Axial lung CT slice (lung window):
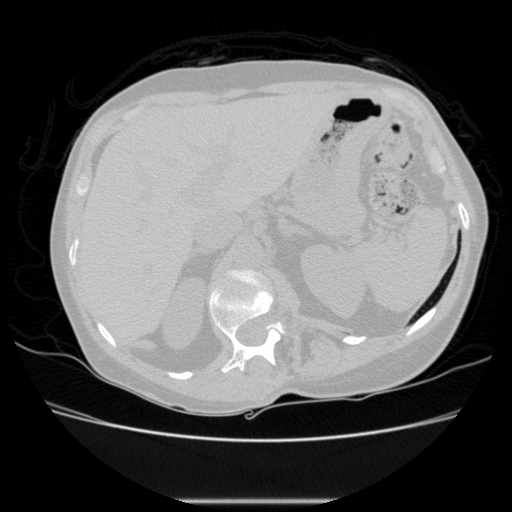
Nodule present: no